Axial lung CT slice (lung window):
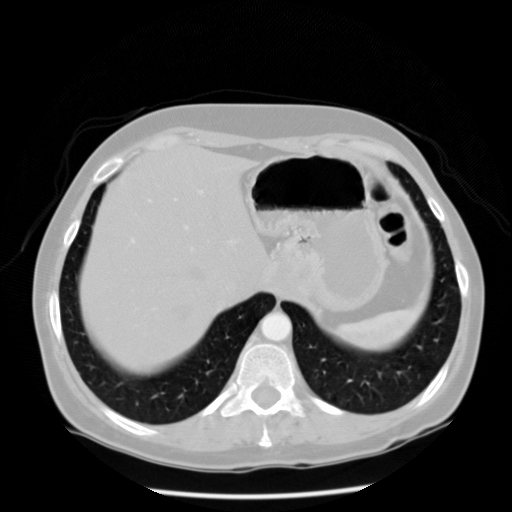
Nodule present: no